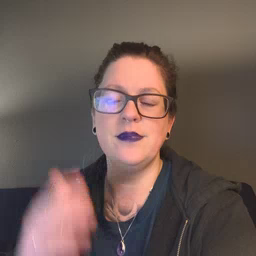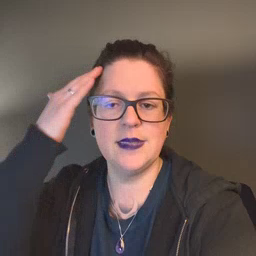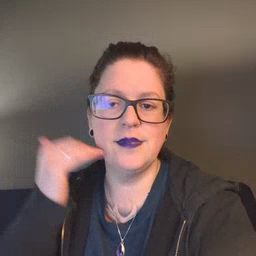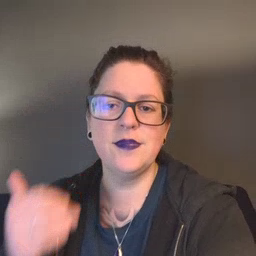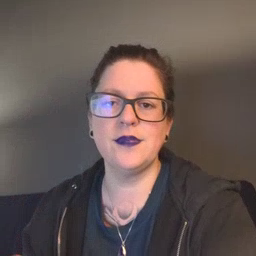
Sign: head